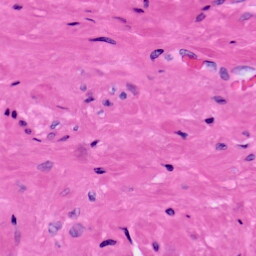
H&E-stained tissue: Prostate